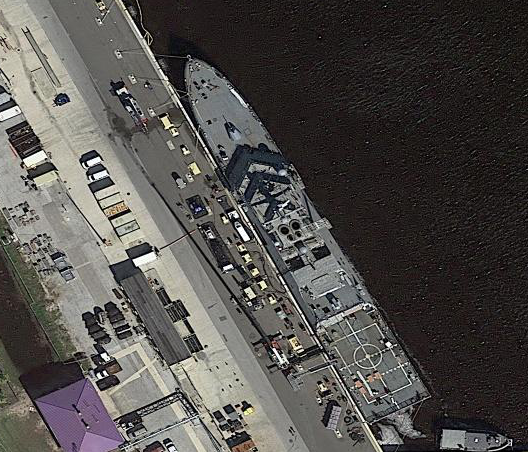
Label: Freedom-class_combat_ship